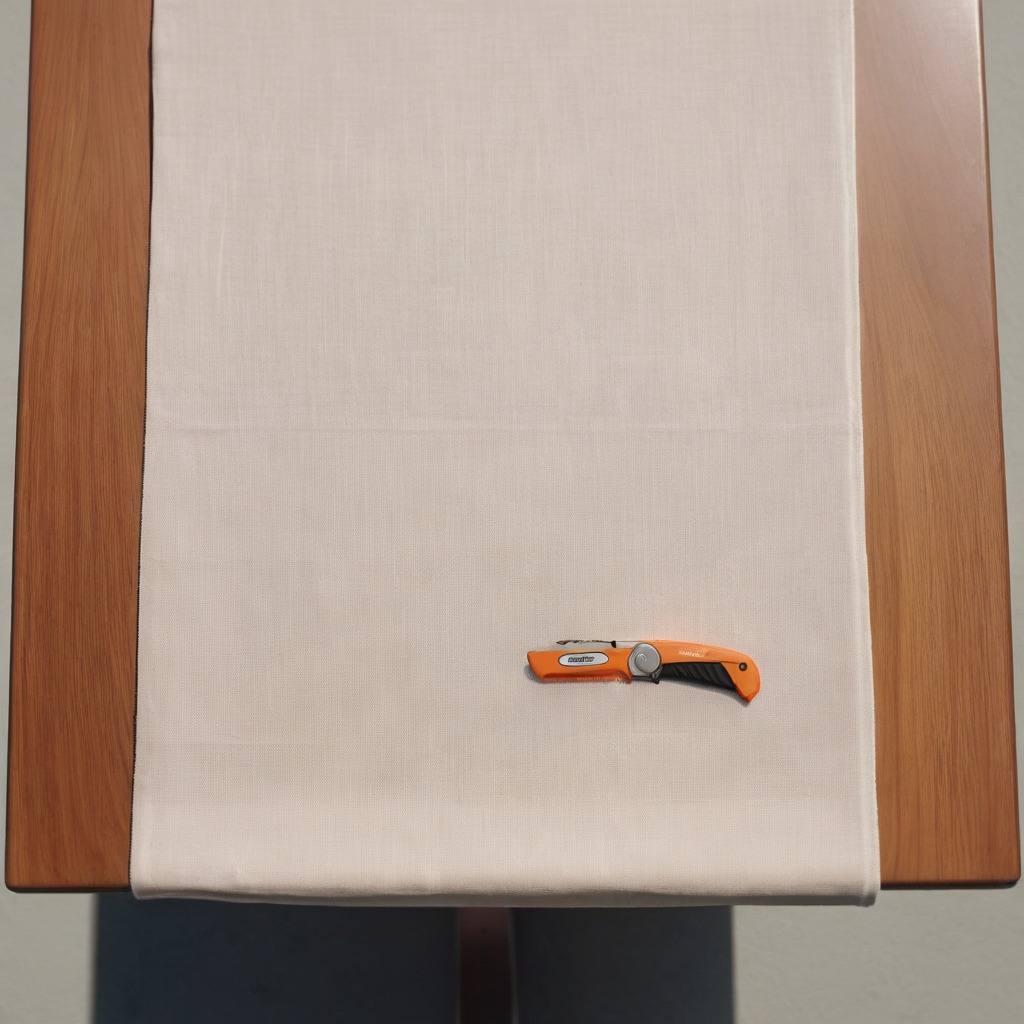
A utility knife lies on the wooden table.